Question: I'm using Flash CS5's new Text Layout Framework (TLF) for the first time. Whenever I set the TLF text dynamically through actionscript, the resulting text renders with multiple fonts! (The same text set statically doesn't have any issues)
Example:

I can understand if, when a client machine lacks a given font, Flash would choose a default, but in this case the font is Arial Bold, which the client does have, and moreover only certain characters are screwy. Any ideas here??
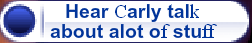
Answer: Whenever you use dynamically changing text with Flash/TLF, you need to go into the text's properties > character panel and click the 'Embed...' button. This will allow you to choose which range of characters of that given font to embed, ensuring that they will render correctly on every client. You only need to do this once per font, but do it for every font you will use dynamically.
If you neglect this, Flash will selectively embed ONLY the characters of the font in the text you start out with, which is why my dynamic labels had mixed up font characters!